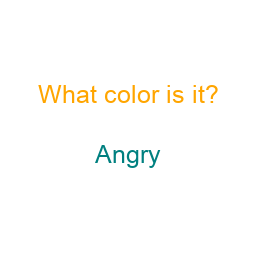
Color: teal
Background color: white
Question text color: orange